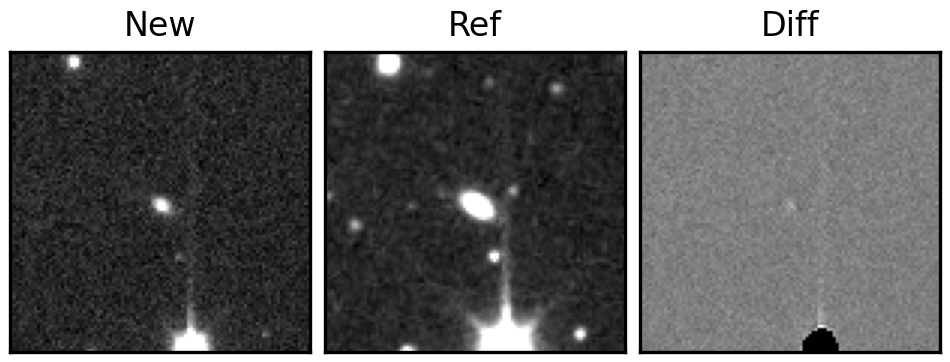
Label: real